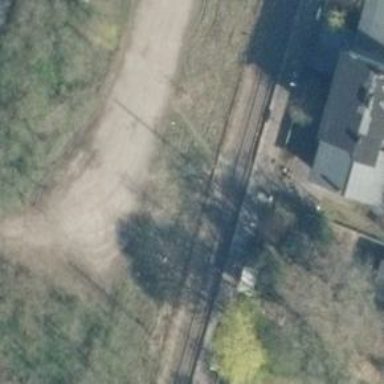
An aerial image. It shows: Public transport stop position along the railway.